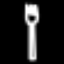
Label: fork